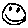
Label: smiley face